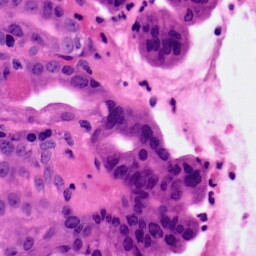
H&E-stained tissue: Pancreatic